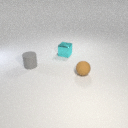
small cyan metal cube behind small brown rubber sphere